The image is a 2-D grayscale rendering of a rotating-machine vibration signal (signal-to-image). What is the most likely rotor condition (normal, misalignment, unbalance, looseness)?
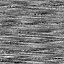
Answer: misalignment